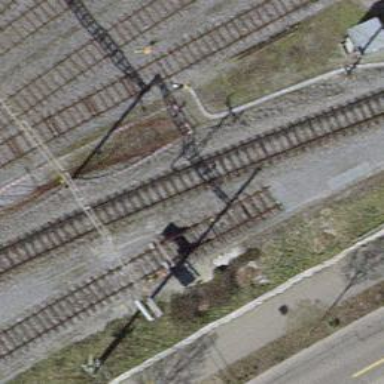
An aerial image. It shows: Railway buffer stop.